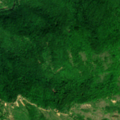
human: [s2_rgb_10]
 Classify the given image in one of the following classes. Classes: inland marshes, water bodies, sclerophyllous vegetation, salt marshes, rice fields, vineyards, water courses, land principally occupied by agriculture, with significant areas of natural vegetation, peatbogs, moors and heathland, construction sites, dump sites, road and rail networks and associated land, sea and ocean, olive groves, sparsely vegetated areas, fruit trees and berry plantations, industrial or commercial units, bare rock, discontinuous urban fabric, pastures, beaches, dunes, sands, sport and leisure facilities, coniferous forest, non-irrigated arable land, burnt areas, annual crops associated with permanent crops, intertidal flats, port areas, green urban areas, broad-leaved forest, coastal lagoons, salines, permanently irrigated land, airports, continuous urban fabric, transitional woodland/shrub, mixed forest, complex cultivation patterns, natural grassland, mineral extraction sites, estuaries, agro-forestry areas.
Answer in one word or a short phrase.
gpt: broad-leaved forest, natural grassland, transitional woodland/shrub